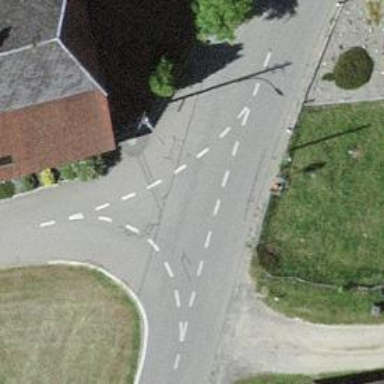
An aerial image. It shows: Tertiary road with asphalt surface.